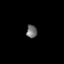
Tissue: lung
Cell type: T cells
Senescence score: 0.2068
Nuclear area (px): 135
Mean DAPI intensity: 109.837